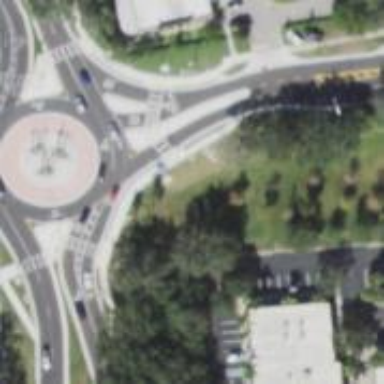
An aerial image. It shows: Traffic island located on footway.